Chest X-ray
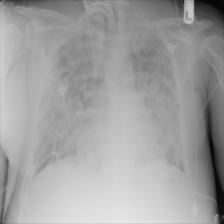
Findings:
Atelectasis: negative
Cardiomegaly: negative
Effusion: negative
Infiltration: positive
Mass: negative
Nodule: negative
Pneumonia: negative
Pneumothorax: positive
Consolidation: negative
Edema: negative
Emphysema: negative
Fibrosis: negative
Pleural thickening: negative
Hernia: negative